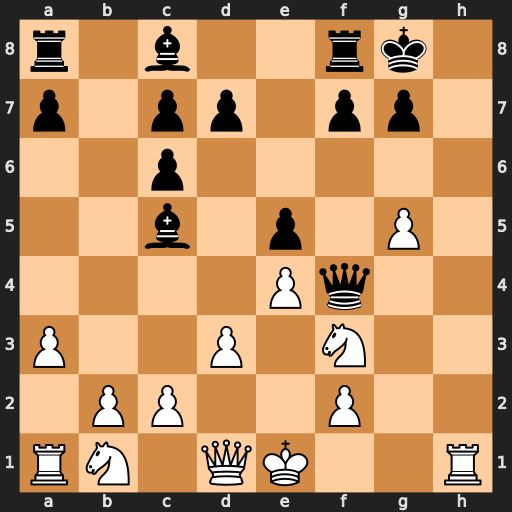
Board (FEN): r1b2rk1/p1pp1pp1/2p5/2b1p1P1/4Pq2/P2P1N2/1PP2P2/RN1QK2R
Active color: w
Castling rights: KQ
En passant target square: -
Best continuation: Rh4 Qxh4 Nxh4